Field crop: maize
Growth stage: 2
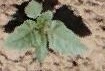
Species: datura